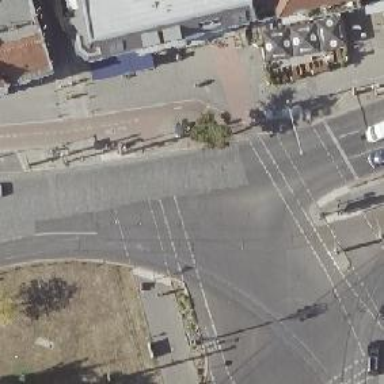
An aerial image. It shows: Tram crossing with traffic signals.